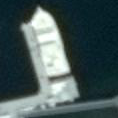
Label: civil